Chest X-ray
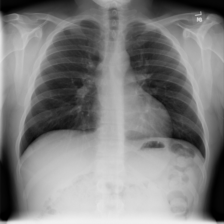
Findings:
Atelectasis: negative
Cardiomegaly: negative
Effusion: negative
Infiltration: negative
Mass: negative
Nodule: negative
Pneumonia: negative
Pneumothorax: negative
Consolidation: negative
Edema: negative
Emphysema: negative
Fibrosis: negative
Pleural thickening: negative
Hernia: negative